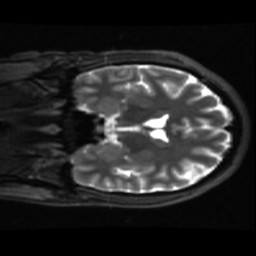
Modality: T2w
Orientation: coronal
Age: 25
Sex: male
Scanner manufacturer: ge
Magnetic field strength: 3 T
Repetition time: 8.947 s
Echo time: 0.09798 s